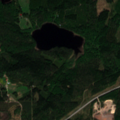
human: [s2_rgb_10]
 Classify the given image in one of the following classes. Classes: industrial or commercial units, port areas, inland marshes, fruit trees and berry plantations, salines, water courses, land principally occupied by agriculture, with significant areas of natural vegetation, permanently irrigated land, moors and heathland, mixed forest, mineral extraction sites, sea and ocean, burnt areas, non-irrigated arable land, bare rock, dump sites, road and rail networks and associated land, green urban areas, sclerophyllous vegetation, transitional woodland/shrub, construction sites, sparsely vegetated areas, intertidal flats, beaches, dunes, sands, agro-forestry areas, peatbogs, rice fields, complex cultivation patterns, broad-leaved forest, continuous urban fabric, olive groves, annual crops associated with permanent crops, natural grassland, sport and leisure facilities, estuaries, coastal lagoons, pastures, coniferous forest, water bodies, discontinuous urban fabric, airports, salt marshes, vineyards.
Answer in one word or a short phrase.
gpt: coniferous forest, mixed forest, transitional woodland/shrub, water bodies